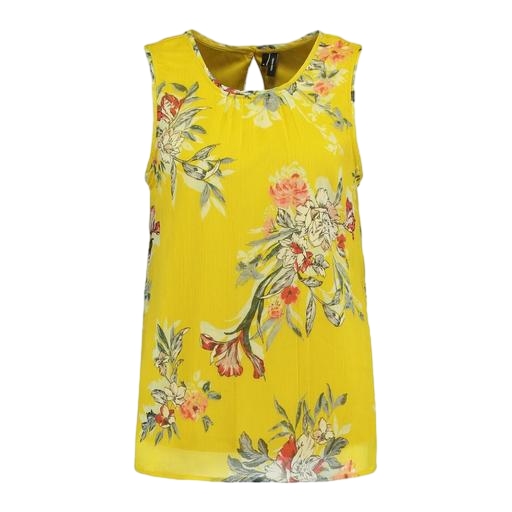
yellow floral-print top, multicolor floral-print t-shirt only macy, yellow floral top, white background